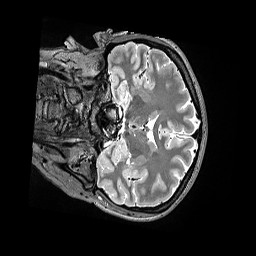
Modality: T2w
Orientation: coronal
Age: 27
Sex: female
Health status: ill
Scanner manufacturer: siemens
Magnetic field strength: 3 T
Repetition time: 3.2 s
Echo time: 0.564 s